Chest X-ray:
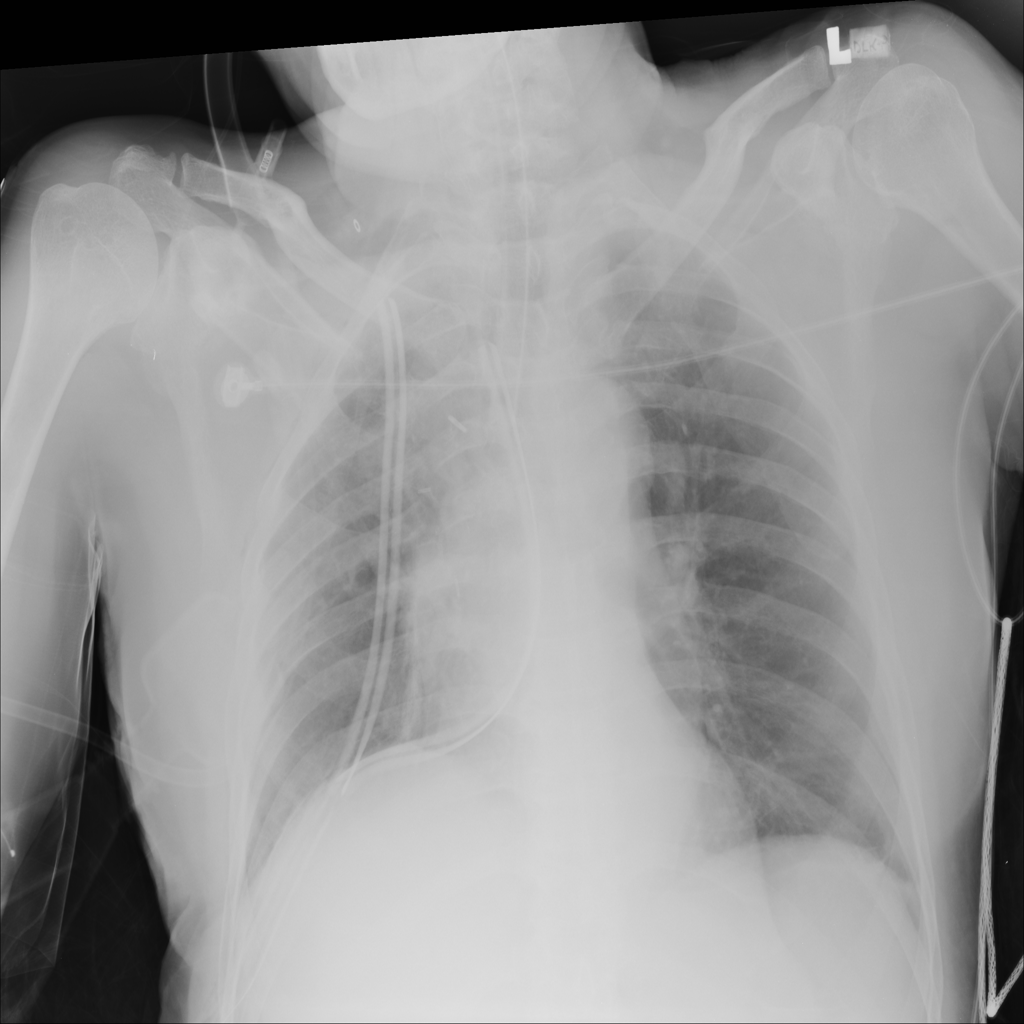
No abnormal finding: yes